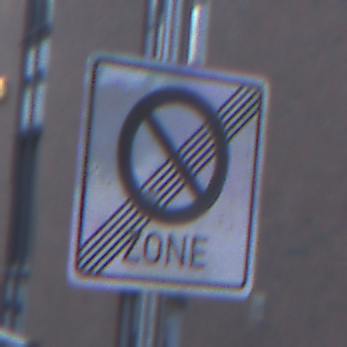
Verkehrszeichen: EndeEingeschraenktesHalteverbotZone
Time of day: SunriseSunset
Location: Outdoor (Urban)
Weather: Clear
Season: NotSpecified
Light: Natural